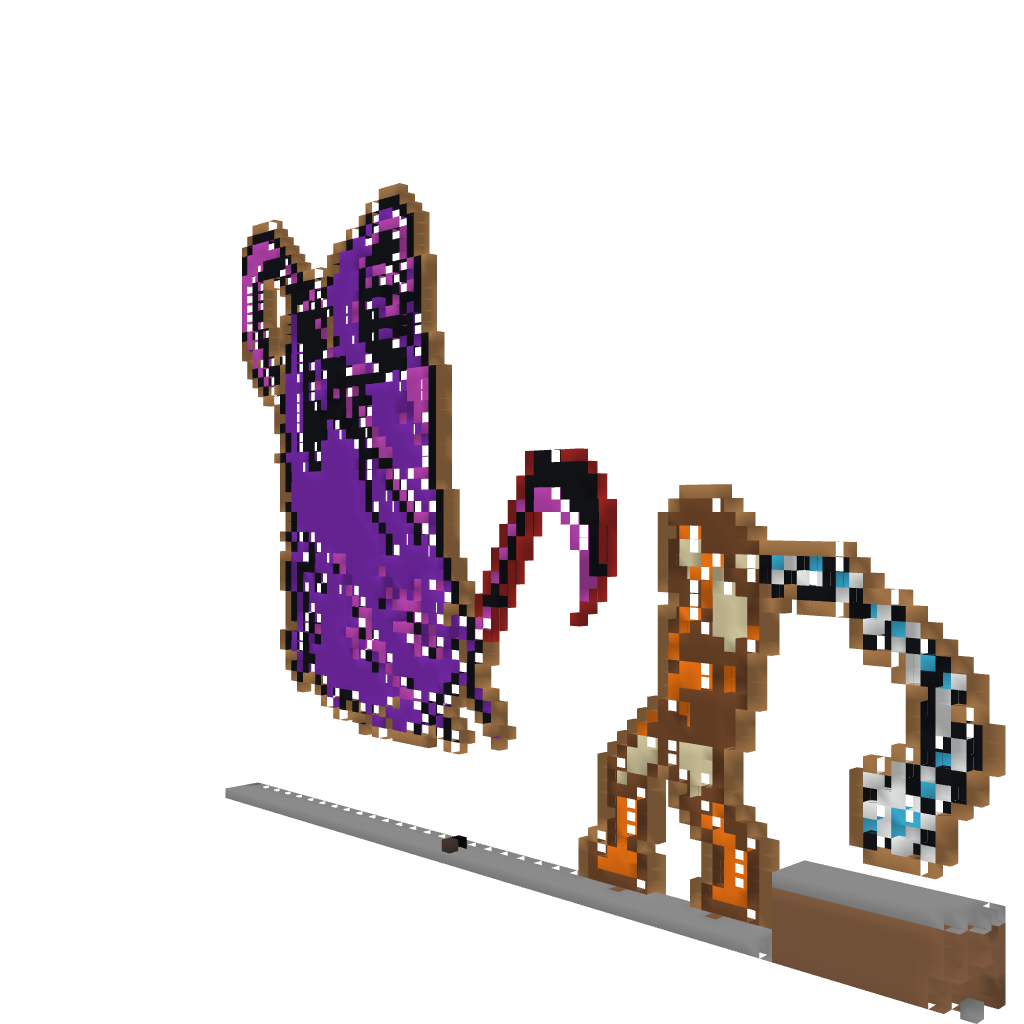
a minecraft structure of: Castlevania: Death vs Simon Belmont